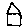
Label: house